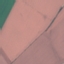
Label: AnnualCrop